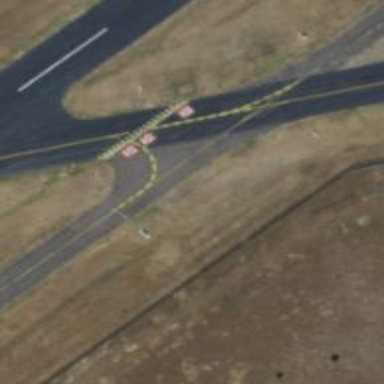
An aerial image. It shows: Image of taxiway at airport.